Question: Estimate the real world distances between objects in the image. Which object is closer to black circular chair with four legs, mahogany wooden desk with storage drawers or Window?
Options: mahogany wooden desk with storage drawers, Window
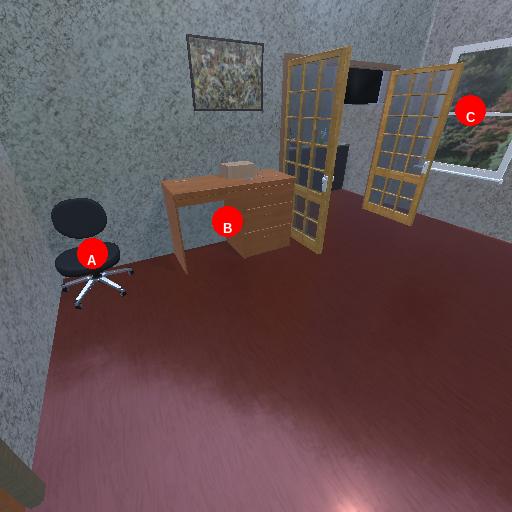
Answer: mahogany wooden desk with storage drawers